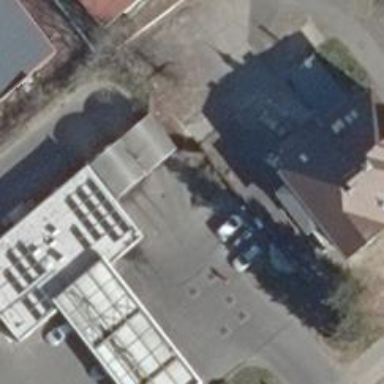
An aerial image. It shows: Car wash facility.